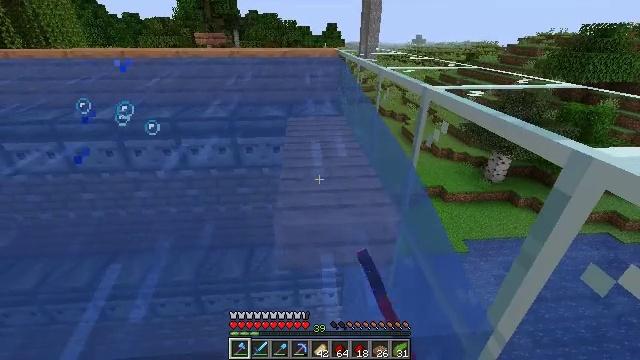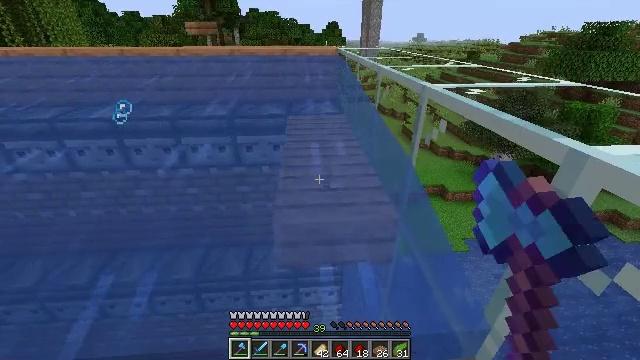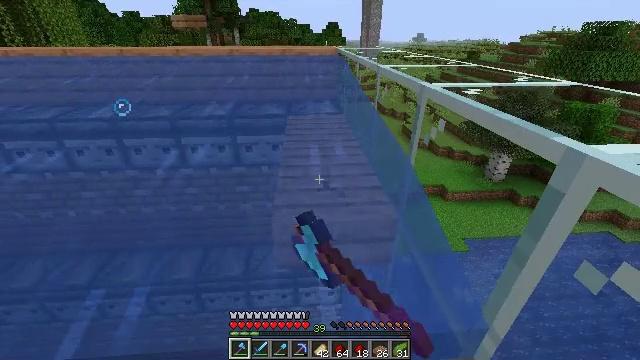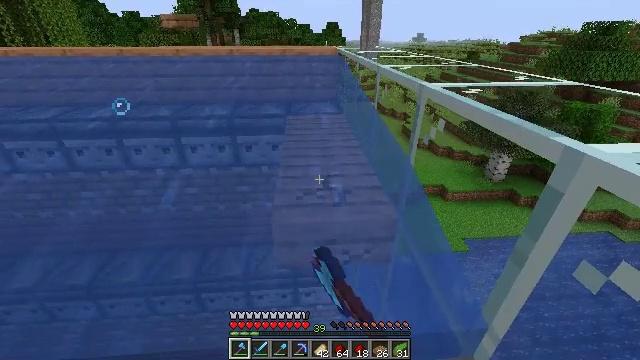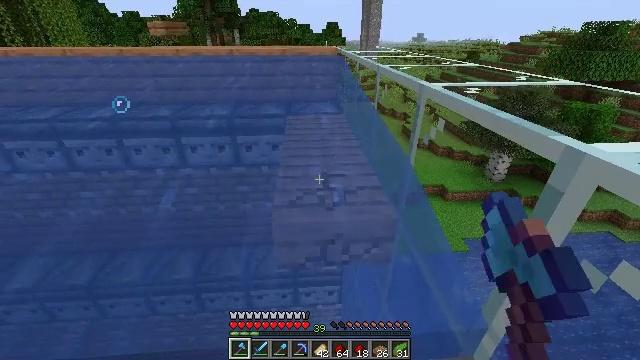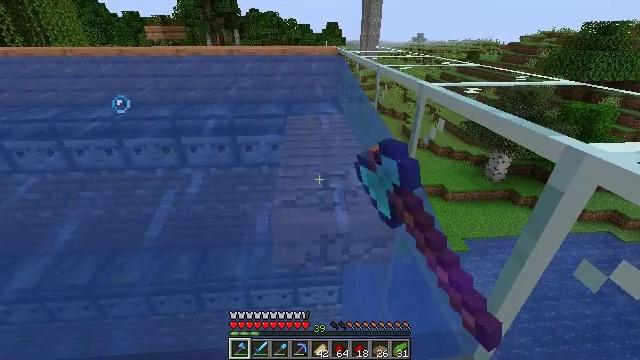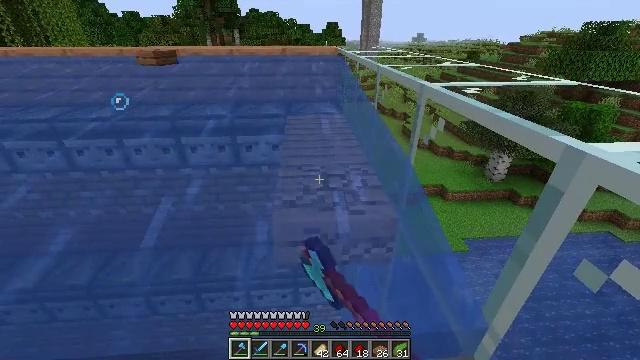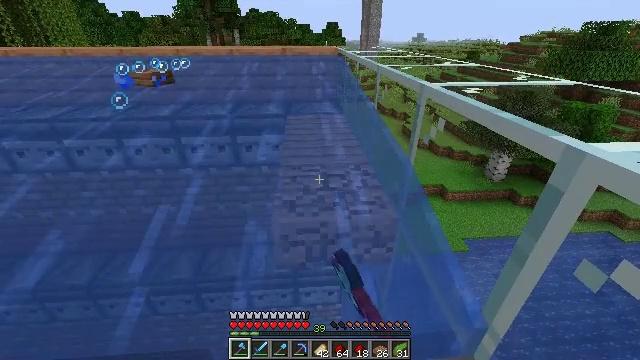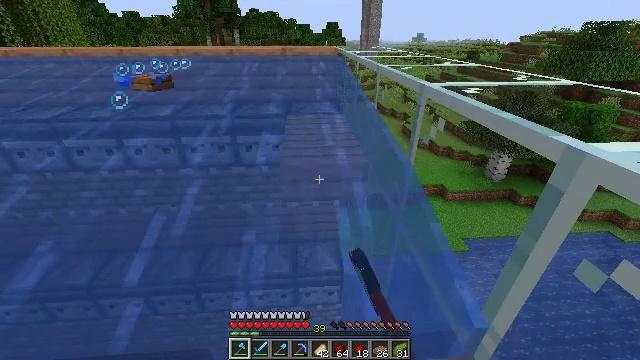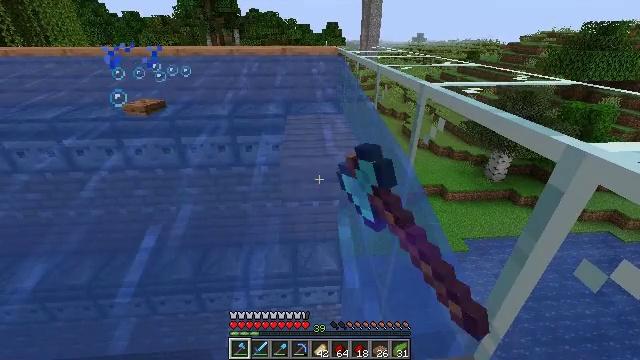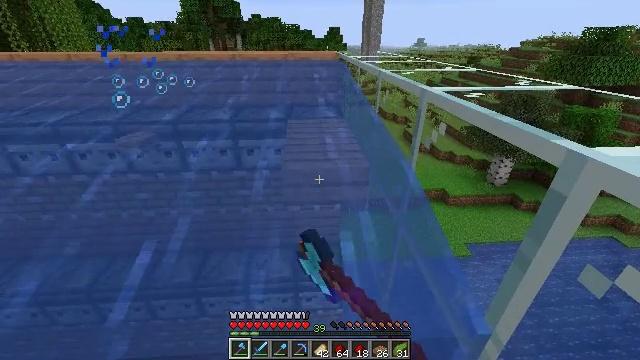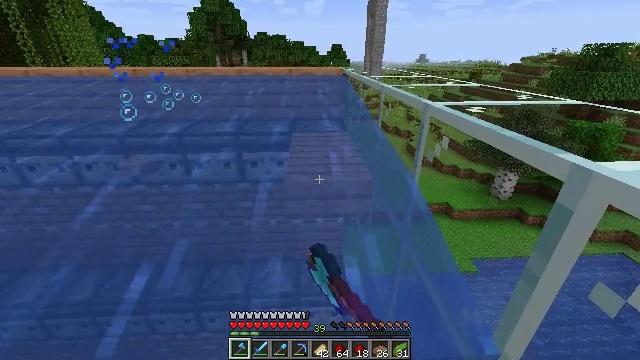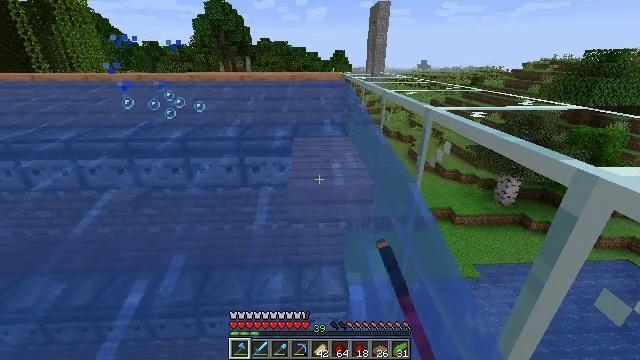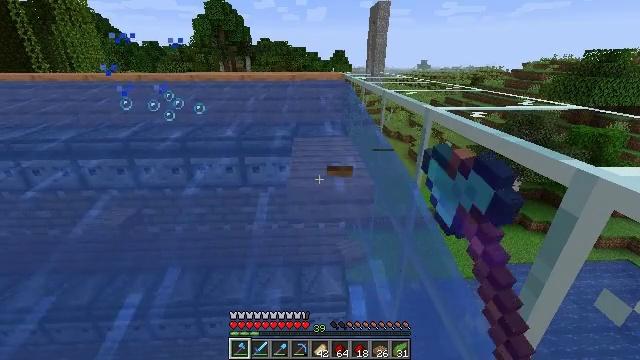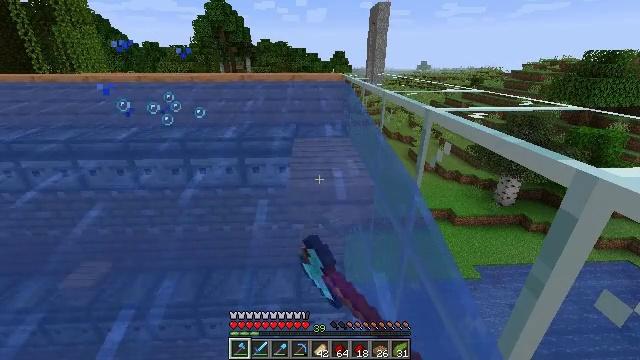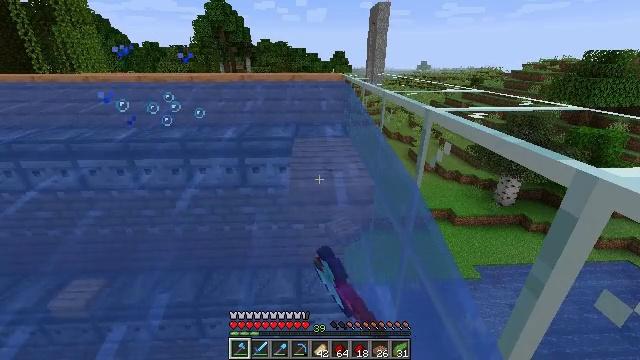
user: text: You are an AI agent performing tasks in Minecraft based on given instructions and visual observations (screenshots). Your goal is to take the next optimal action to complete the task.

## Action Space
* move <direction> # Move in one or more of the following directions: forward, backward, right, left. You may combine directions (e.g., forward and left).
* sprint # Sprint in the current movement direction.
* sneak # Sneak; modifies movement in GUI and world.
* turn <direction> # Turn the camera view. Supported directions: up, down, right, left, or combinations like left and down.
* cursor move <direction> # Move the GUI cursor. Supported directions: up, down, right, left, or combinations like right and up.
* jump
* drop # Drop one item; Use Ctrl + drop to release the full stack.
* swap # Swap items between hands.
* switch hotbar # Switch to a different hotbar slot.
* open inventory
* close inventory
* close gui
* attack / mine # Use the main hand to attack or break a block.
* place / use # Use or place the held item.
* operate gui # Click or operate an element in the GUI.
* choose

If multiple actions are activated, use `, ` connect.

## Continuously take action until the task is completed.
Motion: motion action
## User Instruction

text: Mine the jungle slab from a structure.
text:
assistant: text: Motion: sneak, attack / mine
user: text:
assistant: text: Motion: sneak, attack / mine
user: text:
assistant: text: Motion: sneak, attack / mine
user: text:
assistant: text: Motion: sneak, attack / mine
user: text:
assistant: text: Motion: sneak, attack / mine
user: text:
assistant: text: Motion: sneak, attack / mine
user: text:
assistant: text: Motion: sneak, attack / mine
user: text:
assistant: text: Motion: sneak, attack / mine
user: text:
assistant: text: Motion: sneak, attack / mine
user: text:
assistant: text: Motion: sneak, attack / mine
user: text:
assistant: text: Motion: sneak, turn up, attack / mine
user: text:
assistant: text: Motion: sneak, turn up, attack / mine
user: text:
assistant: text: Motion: sneak, attack / mine
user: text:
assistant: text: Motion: sneak, attack / mine
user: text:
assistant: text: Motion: sneak, attack / mine
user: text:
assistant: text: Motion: sneak, attack / mine
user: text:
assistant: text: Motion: sneak, attack / mine
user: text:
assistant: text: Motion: sneak, attack / mine
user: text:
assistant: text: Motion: sneak, attack / mine
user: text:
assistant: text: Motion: sneak, attack / mine
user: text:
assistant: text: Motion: sneak, attack / mine
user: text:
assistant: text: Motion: sneak, attack / mine
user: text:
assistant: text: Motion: sneak, attack / mine
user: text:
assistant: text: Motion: sneak, turn up, attack / mine
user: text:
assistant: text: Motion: sneak, turn up, attack / mine
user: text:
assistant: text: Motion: sneak, turn up, attack / mine
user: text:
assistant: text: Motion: sneak, turn up, attack / mine
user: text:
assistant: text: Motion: sneak, attack / mine
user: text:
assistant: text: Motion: sneak, attack / mine
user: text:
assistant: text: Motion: sneak, attack / mine